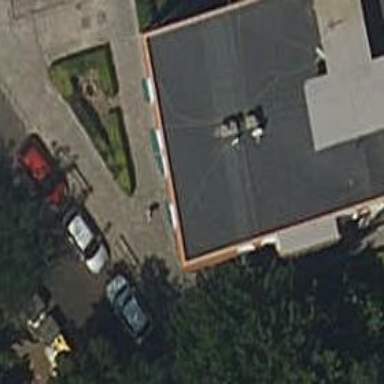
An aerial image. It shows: Hardware shop.